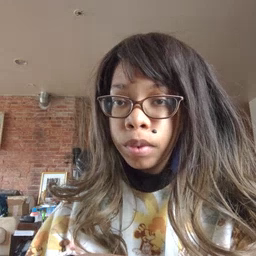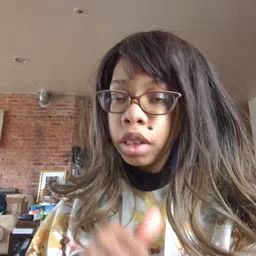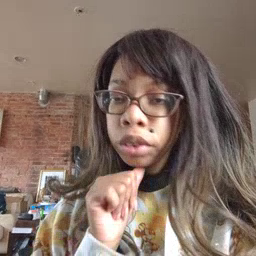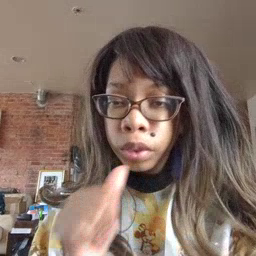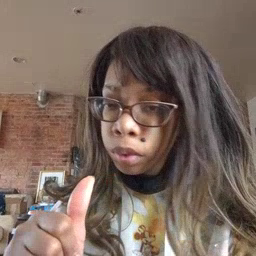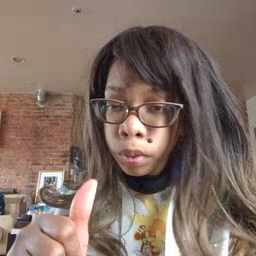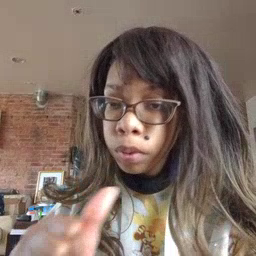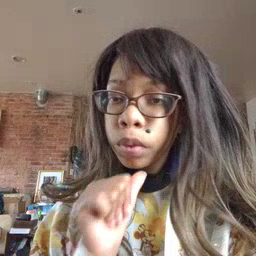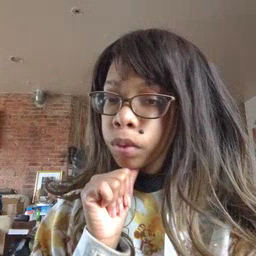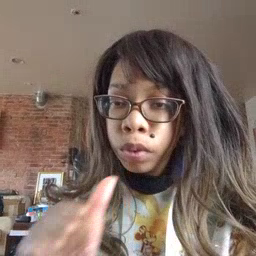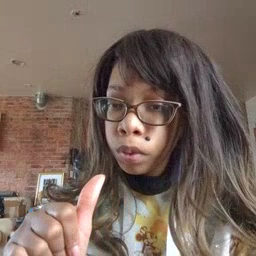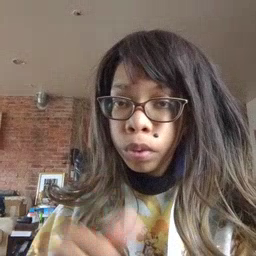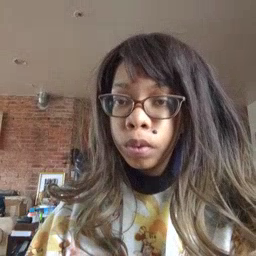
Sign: not